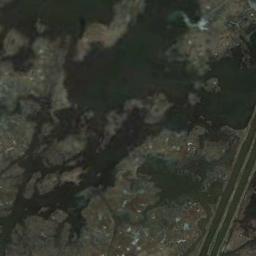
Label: wetland